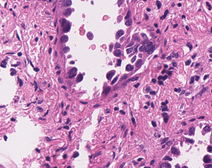
Tumor epithelial tissue: yes
Tumor-associated stroma tissue: yes
Normal tissue: no